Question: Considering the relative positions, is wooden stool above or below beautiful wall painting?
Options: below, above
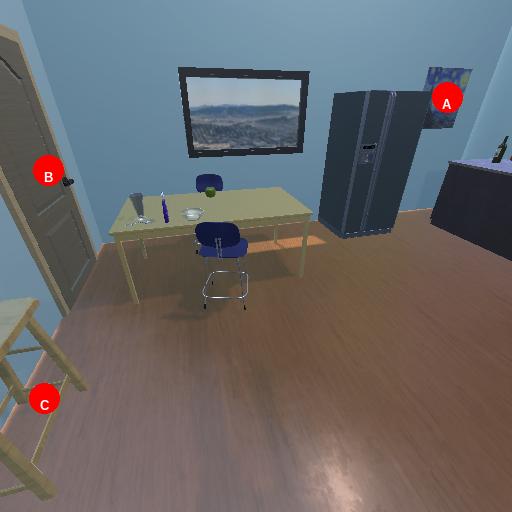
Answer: below